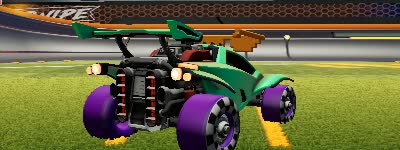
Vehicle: octane